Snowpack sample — Buffalo Mountain, Silverthorne, Colorado, USA (1/25/25, 10:11 AM MST)
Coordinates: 39.6222, -106.1139
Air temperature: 22 °F
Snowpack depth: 110 cm
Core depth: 30 cm
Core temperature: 42.8 °F
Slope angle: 12°, slope face: 102°
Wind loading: high
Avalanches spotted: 0
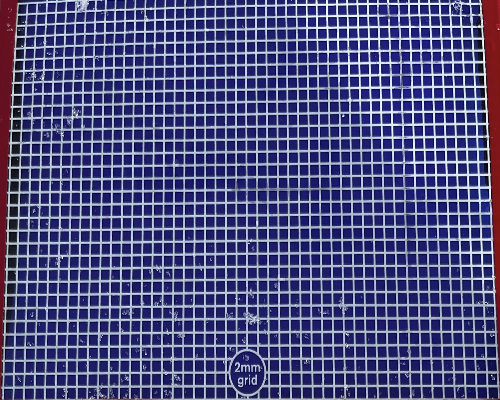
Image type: profile
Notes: No avalanches nearby, collected on the outskirts of a fire break 15 meters from the treeline, on way to Buffalo and Red Mountain